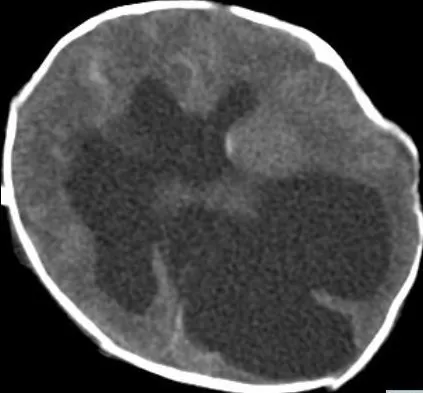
CT scan of head, axial view; showing single large monoventricle with no sylvian fissure with extensive hydrocephalus and possibility of dorsal cyst.
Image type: radiology (ct)